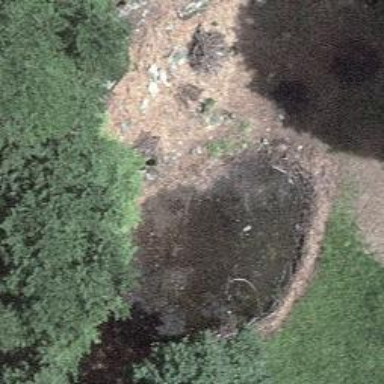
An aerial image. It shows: Serene pond surrounded by nature.